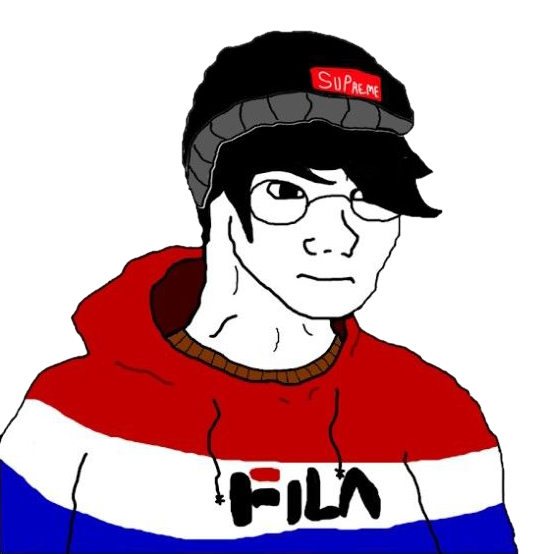
Label: 5_Doomer